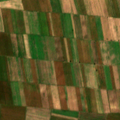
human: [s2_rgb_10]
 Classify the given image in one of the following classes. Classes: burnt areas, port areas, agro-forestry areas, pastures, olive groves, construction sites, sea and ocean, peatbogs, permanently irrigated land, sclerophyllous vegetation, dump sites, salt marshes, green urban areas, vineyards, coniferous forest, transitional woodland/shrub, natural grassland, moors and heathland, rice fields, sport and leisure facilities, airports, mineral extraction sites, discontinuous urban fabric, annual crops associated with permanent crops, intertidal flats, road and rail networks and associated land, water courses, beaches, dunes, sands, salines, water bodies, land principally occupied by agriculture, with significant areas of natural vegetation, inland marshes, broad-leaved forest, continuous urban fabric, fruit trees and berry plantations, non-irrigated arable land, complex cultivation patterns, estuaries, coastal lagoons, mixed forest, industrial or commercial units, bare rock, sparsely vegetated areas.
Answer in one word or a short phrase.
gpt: non-irrigated arable land